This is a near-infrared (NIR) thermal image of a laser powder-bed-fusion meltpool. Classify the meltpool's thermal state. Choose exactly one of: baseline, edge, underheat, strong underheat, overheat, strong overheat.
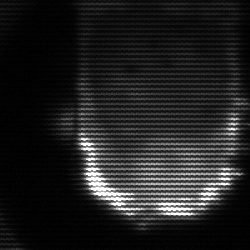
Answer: baseline